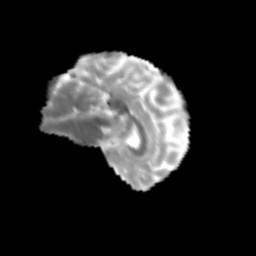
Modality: MD
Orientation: sagittal
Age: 77
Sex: female
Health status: ill
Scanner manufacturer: siemens
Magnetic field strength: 3 T
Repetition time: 8.7 s
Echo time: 0.11 s